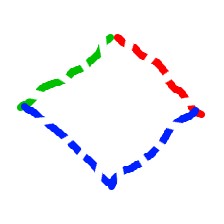
Shape: rhombus